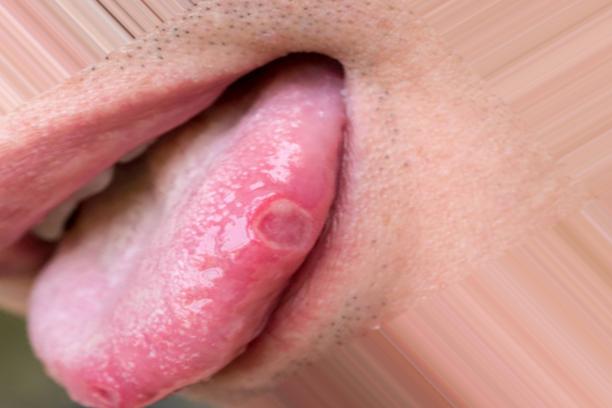
Condition: Mouth Ulcer